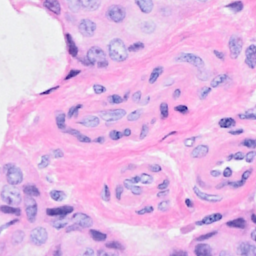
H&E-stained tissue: Breast